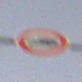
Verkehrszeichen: VerbotFuerKraftfahrzeugeUeberDreiKommaFuenfTonnen
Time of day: SunriseSunset
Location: Outdoor (Nature)
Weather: Clear
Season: NotSpecified
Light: Natural